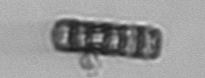
Label: Paralia_sulcata